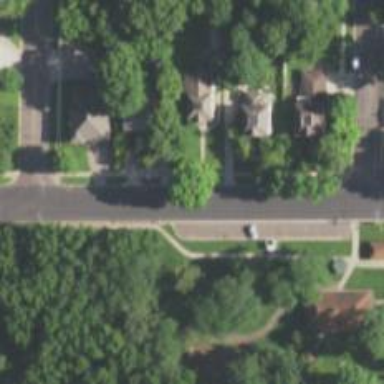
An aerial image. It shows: Left sidewalk along asphalt tertiary road.